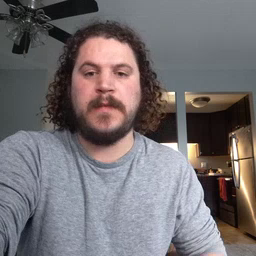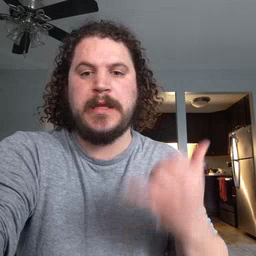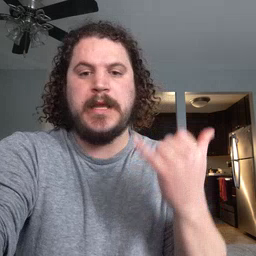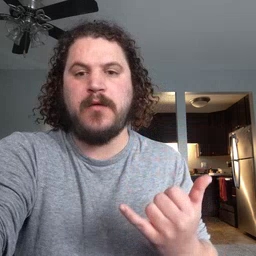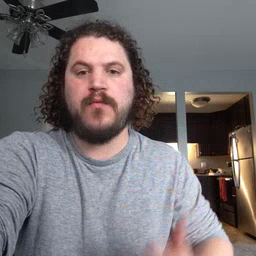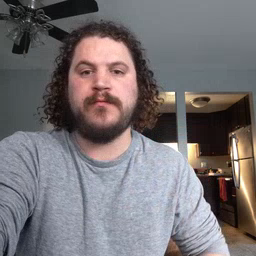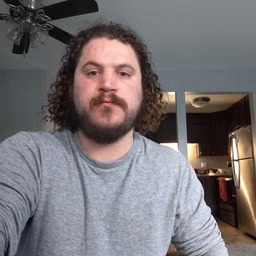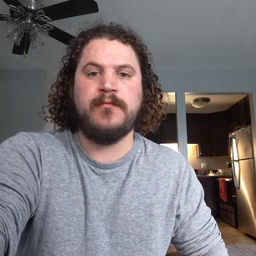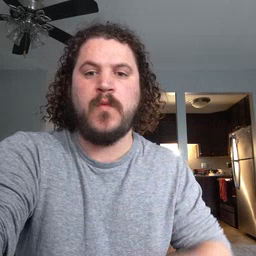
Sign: now